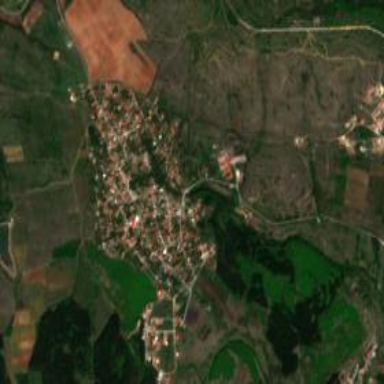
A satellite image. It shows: Village.